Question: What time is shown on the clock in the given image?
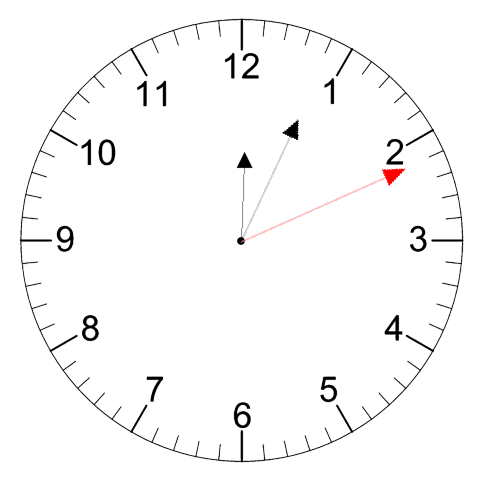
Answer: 12:04:11